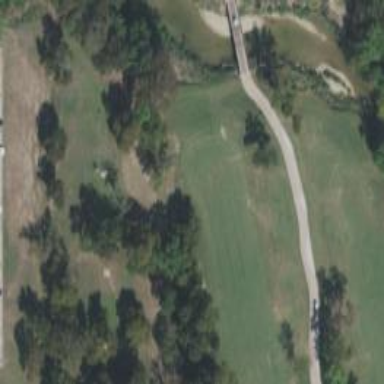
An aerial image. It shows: View of golf hole.